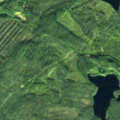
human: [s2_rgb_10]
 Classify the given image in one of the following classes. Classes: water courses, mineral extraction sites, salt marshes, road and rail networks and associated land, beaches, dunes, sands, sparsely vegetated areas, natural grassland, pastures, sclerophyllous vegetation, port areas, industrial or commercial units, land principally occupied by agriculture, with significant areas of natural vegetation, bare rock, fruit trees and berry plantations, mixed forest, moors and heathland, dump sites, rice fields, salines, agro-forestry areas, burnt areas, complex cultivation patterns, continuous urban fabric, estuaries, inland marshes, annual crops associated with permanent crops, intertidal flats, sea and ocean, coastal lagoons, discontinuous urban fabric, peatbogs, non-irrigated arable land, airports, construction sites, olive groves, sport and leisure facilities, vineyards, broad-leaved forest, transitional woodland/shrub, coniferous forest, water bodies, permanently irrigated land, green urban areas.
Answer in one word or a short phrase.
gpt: coniferous forest